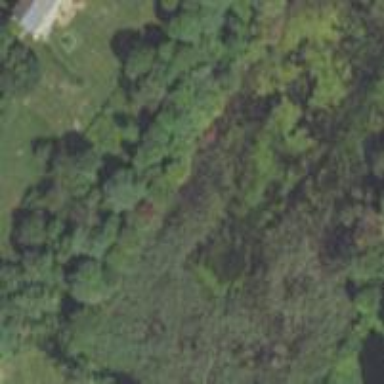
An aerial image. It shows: Marshy wetland area.